Interaction volume radius: 5 \u00c5
Interaction volume height: 15 \u00c5
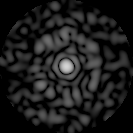
Disorder parameter: 0.7749